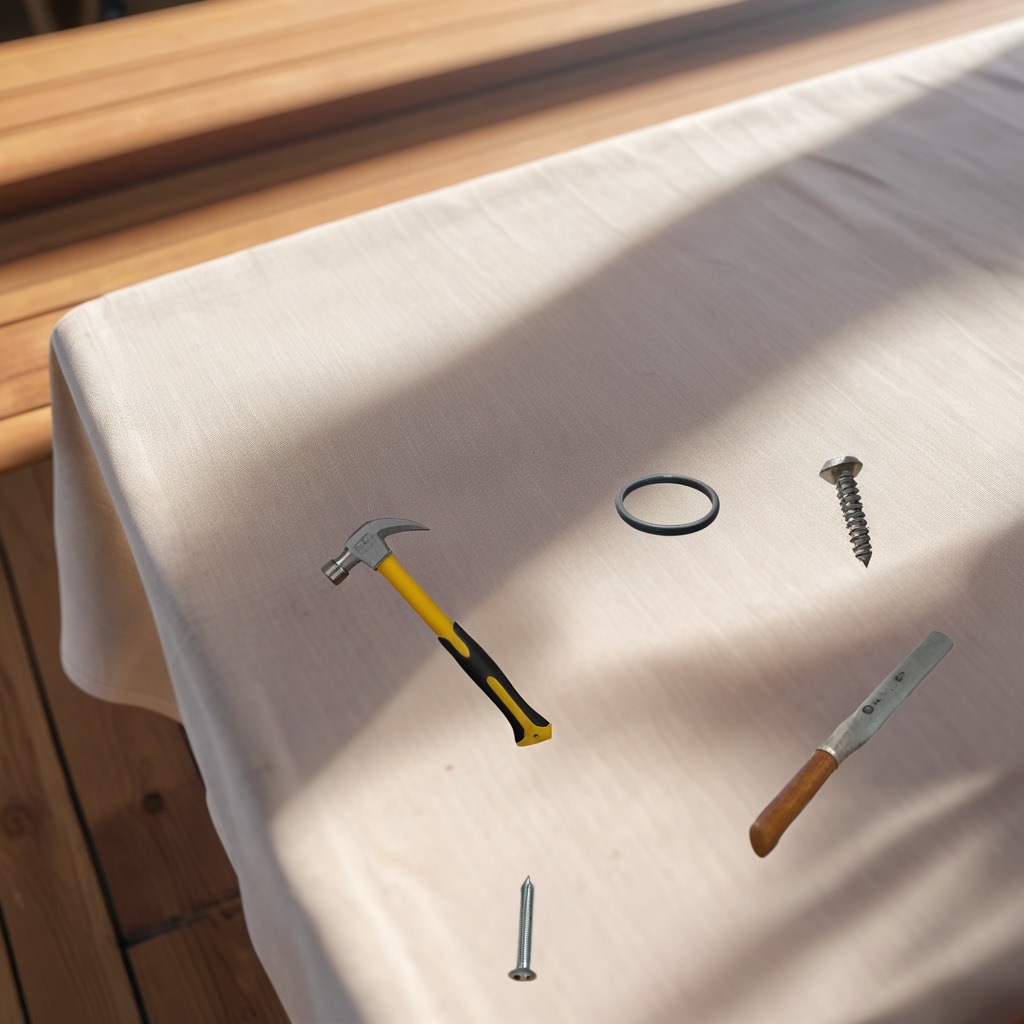
A rubber Oring, a hammer, an iron nail, a metal machine screw, and a handheld metal saw are lying on the wooden table.